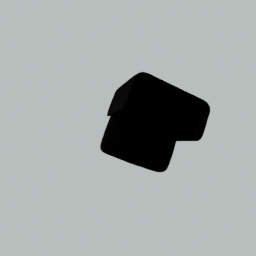
Label: furniture